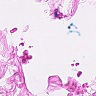
Metastatic tissue present: no